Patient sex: M
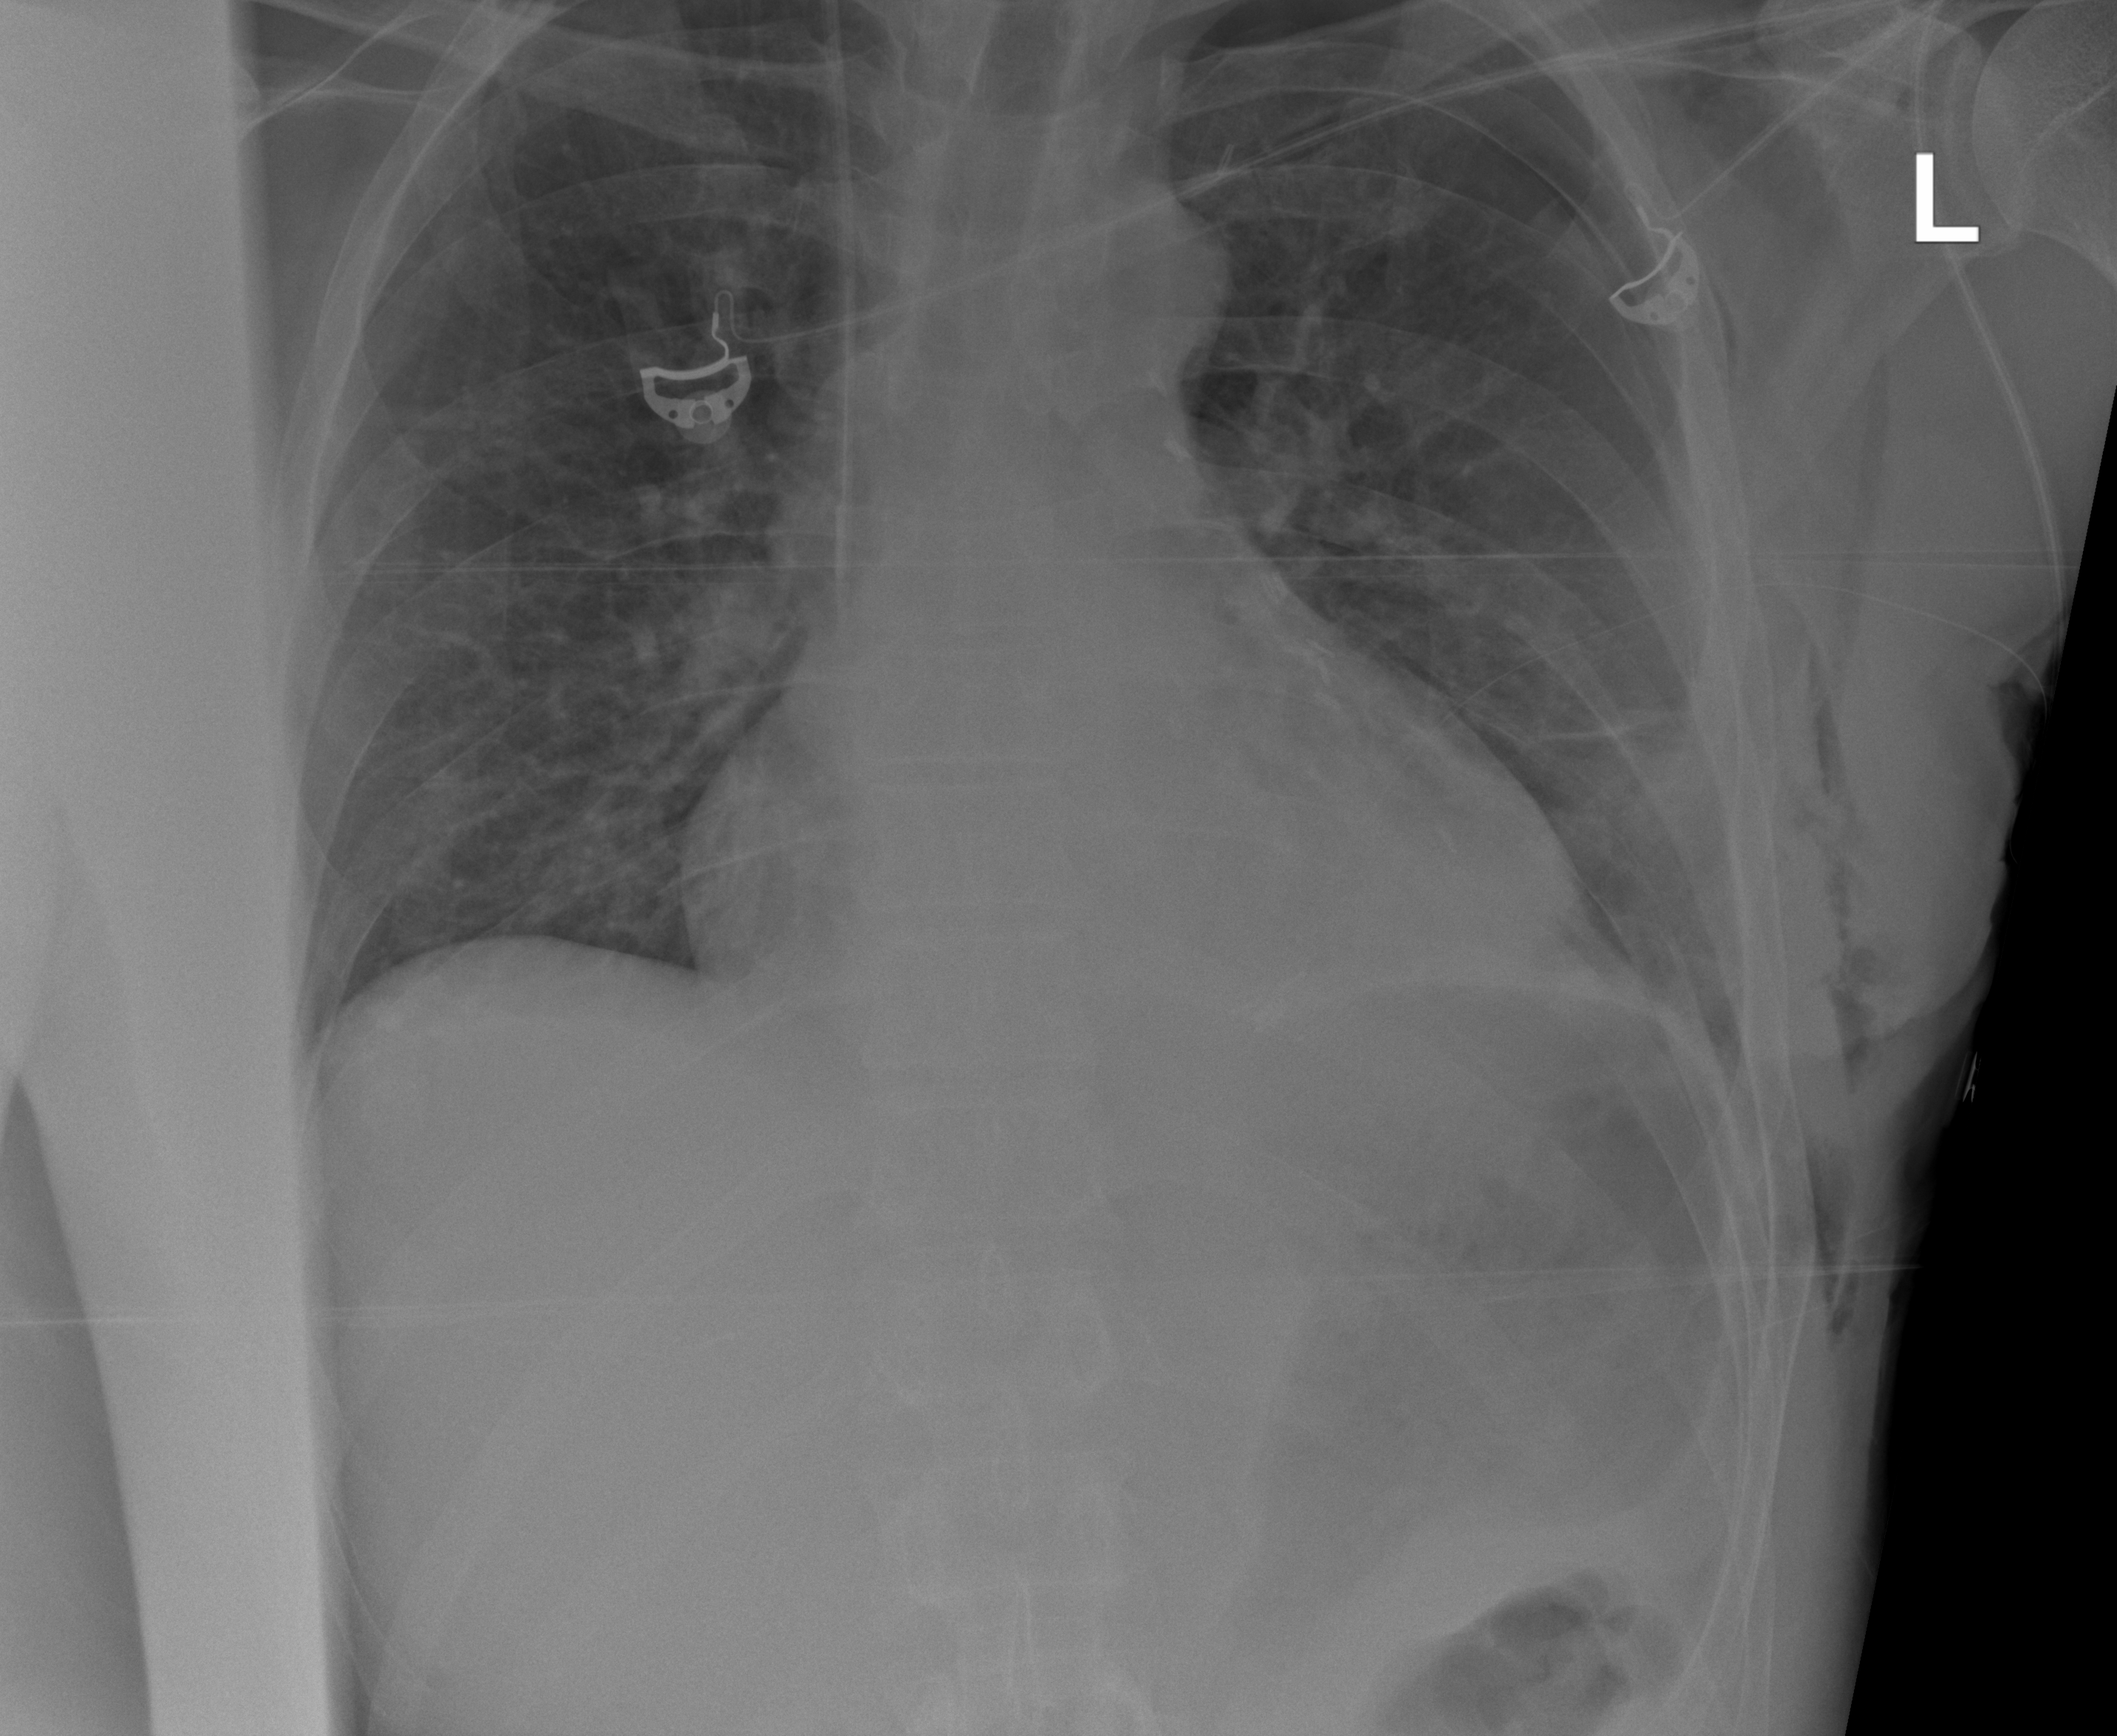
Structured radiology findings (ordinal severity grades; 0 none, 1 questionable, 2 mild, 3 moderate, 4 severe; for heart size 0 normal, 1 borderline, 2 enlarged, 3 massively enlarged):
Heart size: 2
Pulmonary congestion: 1
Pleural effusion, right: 0
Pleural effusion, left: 0
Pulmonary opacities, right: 0
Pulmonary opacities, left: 0
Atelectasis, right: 0
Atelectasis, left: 2